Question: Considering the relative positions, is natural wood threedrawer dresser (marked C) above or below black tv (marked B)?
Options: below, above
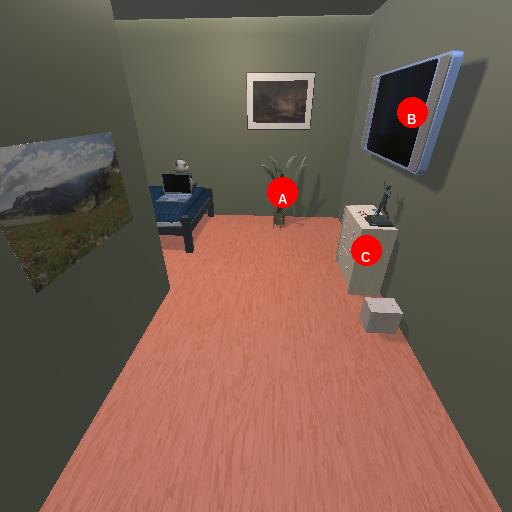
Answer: below